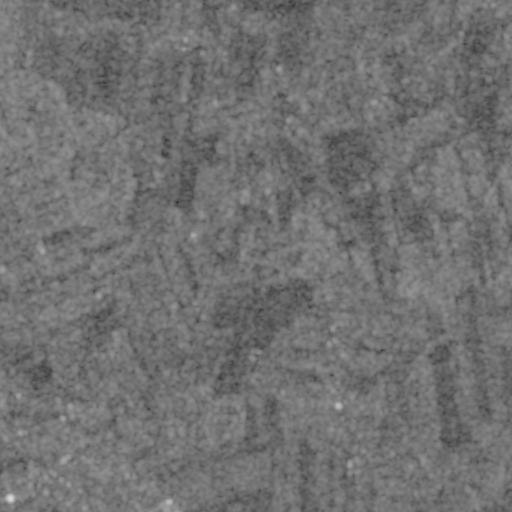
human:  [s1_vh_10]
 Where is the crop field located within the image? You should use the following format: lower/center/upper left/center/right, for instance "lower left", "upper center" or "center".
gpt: The crop field is located in the lower of the image.
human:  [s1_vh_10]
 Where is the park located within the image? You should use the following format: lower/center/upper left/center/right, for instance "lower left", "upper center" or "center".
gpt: The park is located in the center of the image.
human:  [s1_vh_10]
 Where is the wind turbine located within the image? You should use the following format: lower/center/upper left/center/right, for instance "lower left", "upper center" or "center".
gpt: The wind turbine is located in the upper right of the image.
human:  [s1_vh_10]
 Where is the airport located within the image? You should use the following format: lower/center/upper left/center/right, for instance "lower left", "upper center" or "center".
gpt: There is no airport in the image.

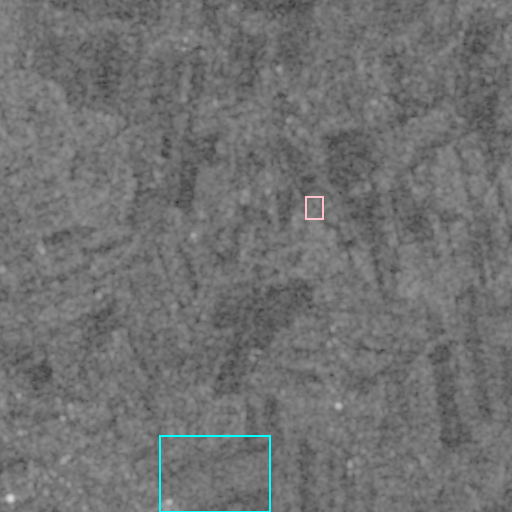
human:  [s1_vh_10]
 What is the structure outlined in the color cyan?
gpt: The structure outlined in cyan is a crop field.
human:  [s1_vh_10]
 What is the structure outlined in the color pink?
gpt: The structure outlined in pink is a park.
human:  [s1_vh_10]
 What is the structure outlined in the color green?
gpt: There is no green outline.